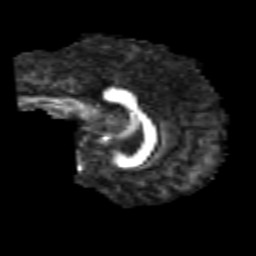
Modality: FA
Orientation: sagittal
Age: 29
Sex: male
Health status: healthy